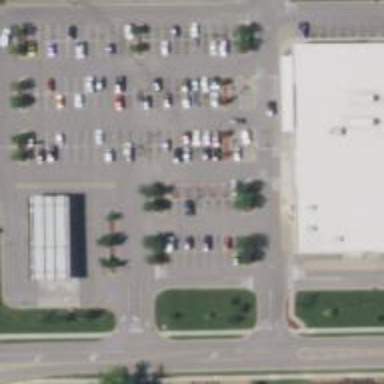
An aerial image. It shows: Parking space is available.